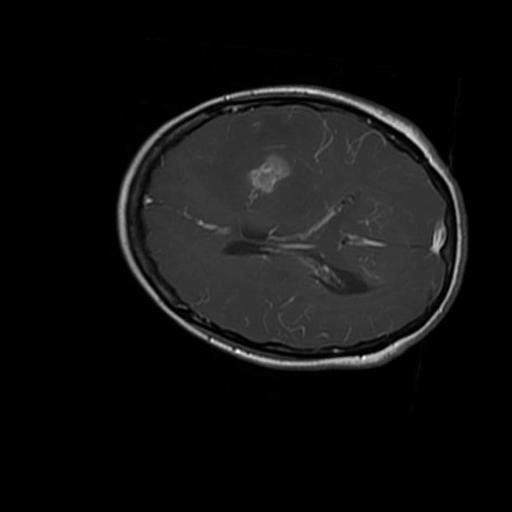
Label: brain_glioma